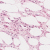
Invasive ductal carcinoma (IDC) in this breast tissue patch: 0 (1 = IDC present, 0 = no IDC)